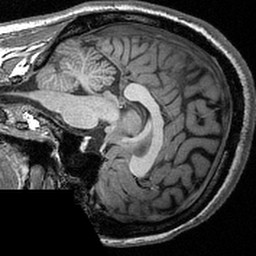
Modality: T1w
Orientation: sagittal
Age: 22
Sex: female
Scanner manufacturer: siemens
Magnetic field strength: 3 T
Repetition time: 2.53 s
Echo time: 0.00309 s